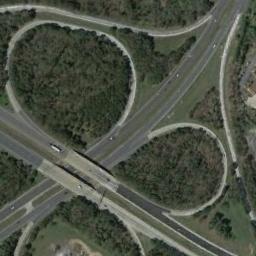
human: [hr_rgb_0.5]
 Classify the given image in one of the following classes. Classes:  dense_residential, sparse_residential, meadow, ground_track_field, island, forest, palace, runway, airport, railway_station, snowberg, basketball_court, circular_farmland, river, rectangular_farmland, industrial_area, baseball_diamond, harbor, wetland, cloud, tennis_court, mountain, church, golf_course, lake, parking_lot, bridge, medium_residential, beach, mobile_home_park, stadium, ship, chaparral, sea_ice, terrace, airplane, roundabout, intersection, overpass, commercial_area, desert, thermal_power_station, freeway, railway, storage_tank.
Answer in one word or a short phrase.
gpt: overpass